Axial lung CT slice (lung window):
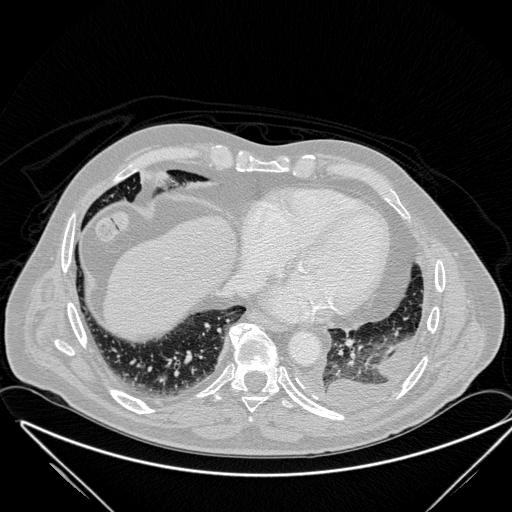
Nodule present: no